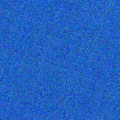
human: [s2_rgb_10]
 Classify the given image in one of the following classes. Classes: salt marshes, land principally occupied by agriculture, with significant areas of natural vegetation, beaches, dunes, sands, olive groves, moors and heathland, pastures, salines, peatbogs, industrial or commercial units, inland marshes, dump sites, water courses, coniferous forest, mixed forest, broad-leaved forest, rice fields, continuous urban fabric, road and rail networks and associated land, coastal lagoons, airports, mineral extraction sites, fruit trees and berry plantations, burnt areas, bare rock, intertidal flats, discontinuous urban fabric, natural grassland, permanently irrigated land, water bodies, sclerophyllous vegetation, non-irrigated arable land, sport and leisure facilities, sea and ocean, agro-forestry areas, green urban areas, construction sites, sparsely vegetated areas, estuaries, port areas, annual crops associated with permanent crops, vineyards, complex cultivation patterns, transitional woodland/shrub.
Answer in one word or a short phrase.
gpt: sea and ocean